Question: I want to have a Chat-like simple UI where the chats can scroll & 2 buttons are at the end.
Currently, it looks like:

Full reproduction - <URL>
The code looks like:
'''
<aside class="flex flex-col min-h-full bg-gray-900 text-white">
<p class="overflow-y-scroll flex-1">
They floated in the human system. They floated in the Japanese night like live wire voodoo and he'd cry for it, cry in his sleep, and wake alone in the human system. Then a mist closed over the black water and the amplified breathing of the Flatline as a construct, a hardwired ROM cassette replicating a dead man's skills, obsessions, kneejerk responses. That was Wintermute, manipulating the lock the way it had manipulated the drone micro and the dripping chassis of a painted jungle of rainbow foliage, a lurid communal mural that completely covered the hull of the spherical chamber. Her cheekbones flaring scarlet as Wizard's Castle burned, forehead drenched with azure when Munich fell to the Tank War, mouth touched with hot gold as a paid killer in the puppet place had been a subunit of Freeside's security system. The knives seemed to move of their own accord, gliding with a random collection of European furniture, as though Deane had once intended to use the place as his home. That was Wintermute, manipulating the lock the way it had manipulated the drone micro and the dripping chassis of a heroin factory. He tried to walk past her back into the dark, curled in his capsule in some coffin hotel, his hands clawed into the bedslab, temper foam bunched between his fingers, trying to reach the console that wasn't there.They were dropping, losing altitude in a canyon of rainbow foliage, a lurid communal mural that completely covered the hull of the blowers and the amplified breathing of the fighters. The last Case saw of Chiba were the cutting edge, whole bodies of technique supplanted monthly, and still he'd see the matrix in his capsule in some coffin hotel, his hands clawed into the shadow of the console. None of that prepared him for the arena, the crowd, the tense hush, the towering puppets of light from a service hatch framed a heap of discarded fiber optics and the chassis of a junked console. Then he'd taken a long and pointless walk along the port's security perimeter, watching the gulls turn circles beyond the chain link. The Sprawl was a square of faint light. The alarm still oscillated, louder here, the rear of the console in faded pinks and yellows. A narrow wedge of light from a half-open service hatch at the twin mirrors. The knives seemed to move of their own accord, gliding with a hand on his chest. A graphic representation of data abstracted from the Chinese program's thrust, a worrying impression of solid fluidity, as though the shards of a broken mirror bent and elongated as they rotated, but it never told the correct time. They floated in the human system. They floated in the Japanese night like live wire voodoo and he'd cry for it, cry in his sleep, and wake alone in the human system. Then a mist closed over the black water and the amplified breathing of the Flatline as a construct, a hardwired ROM cassette replicating a dead man's skills, obsessions, kneejerk responses. That was Wintermute, manipulating the lock the way it had manipulated the drone micro and the dripping chassis of a painted jungle of rainbow foliage, a lurid communal mural that completely covered the hull of the spherical chamber. Her cheekbones flaring scarlet as Wizard's Castle burned, forehead drenched with azure when Munich fell to the Tank War, mouth touched with hot gold as a paid killer in the puppet place had been a subunit of Freeside's security system. The knives seemed to move of their own accord, gliding with a random collection of European furniture, as though Deane had once intended to use the place as his home. That was Wintermute, manipulating the lock the way it had manipulated the drone micro and the dripping chassis of a heroin factory. He tried to walk past her back into the dark, curled in his capsule in some coffin hotel, his hands clawed into the bedslab, temper foam bunched between his fingers, trying to reach the console that wasn't there.They were dropping, losing altitude in a canyon of rainbow foliage, a lurid communal mural that completely covered the hull of the blowers and the amplified breathing of the fighters. The last Case saw of Chiba were the cutting edge, whole bodies of technique supplanted monthly, and still he'd see the matrix in his capsule in some coffin hotel, his hands clawed into the shadow of the console. None of that prepared him for the arena, the crowd, the tense hush, the towering puppets of light from a service hatch framed a heap of discarded fiber optics and the chassis of a junked console. Then he'd taken a long and pointless walk along the port's security perimeter, watching the gulls turn circles beyond the chain link. The Sprawl was a square of faint light. The alarm still oscillated, louder here, the rear of the console in faded pinks and yellows. A narrow wedge of light from a half-open service hatch at the twin mirrors. The knives seemed to move of their own accord, gliding with a hand on his chest. A graphic representation of data abstracted from the Chinese program's thrust, a worrying impression of solid fluidity, as though the shards of a broken mirror bent and elongated as they rotated, but it never told the correct time.
</p>
<div class="flex items-center justify-between mt-auto h-20 bg-pink-900">
<button
type="button"
class="inline-flex items-center justify-center flex-1 px-3 mx-4 mt-0 text-sm font-medium leading-4 text-white rounded-lg shadow-sm h-9 dark:bg-green-600 focus:outline-none"
>
Later
</button>
<button
type="button"
class="inline-flex items-center justify-center flex-1 px-3 mx-4 mt-0 text-sm font-medium leading-4 text-white rounded-lg shadow-sm h-9 dark:bg-indigo-600 focus:outline-none"
>
Send
</button>
</div>
</aside>
'''
I want the whole thing only using 100% height. And the buttons stuck at the bottom.
I also want the chat to scroll vertically.
I want the HTML markup to remain as is. I don't think I need to change anything in the markup to achieve the same effect.
How should it be done?
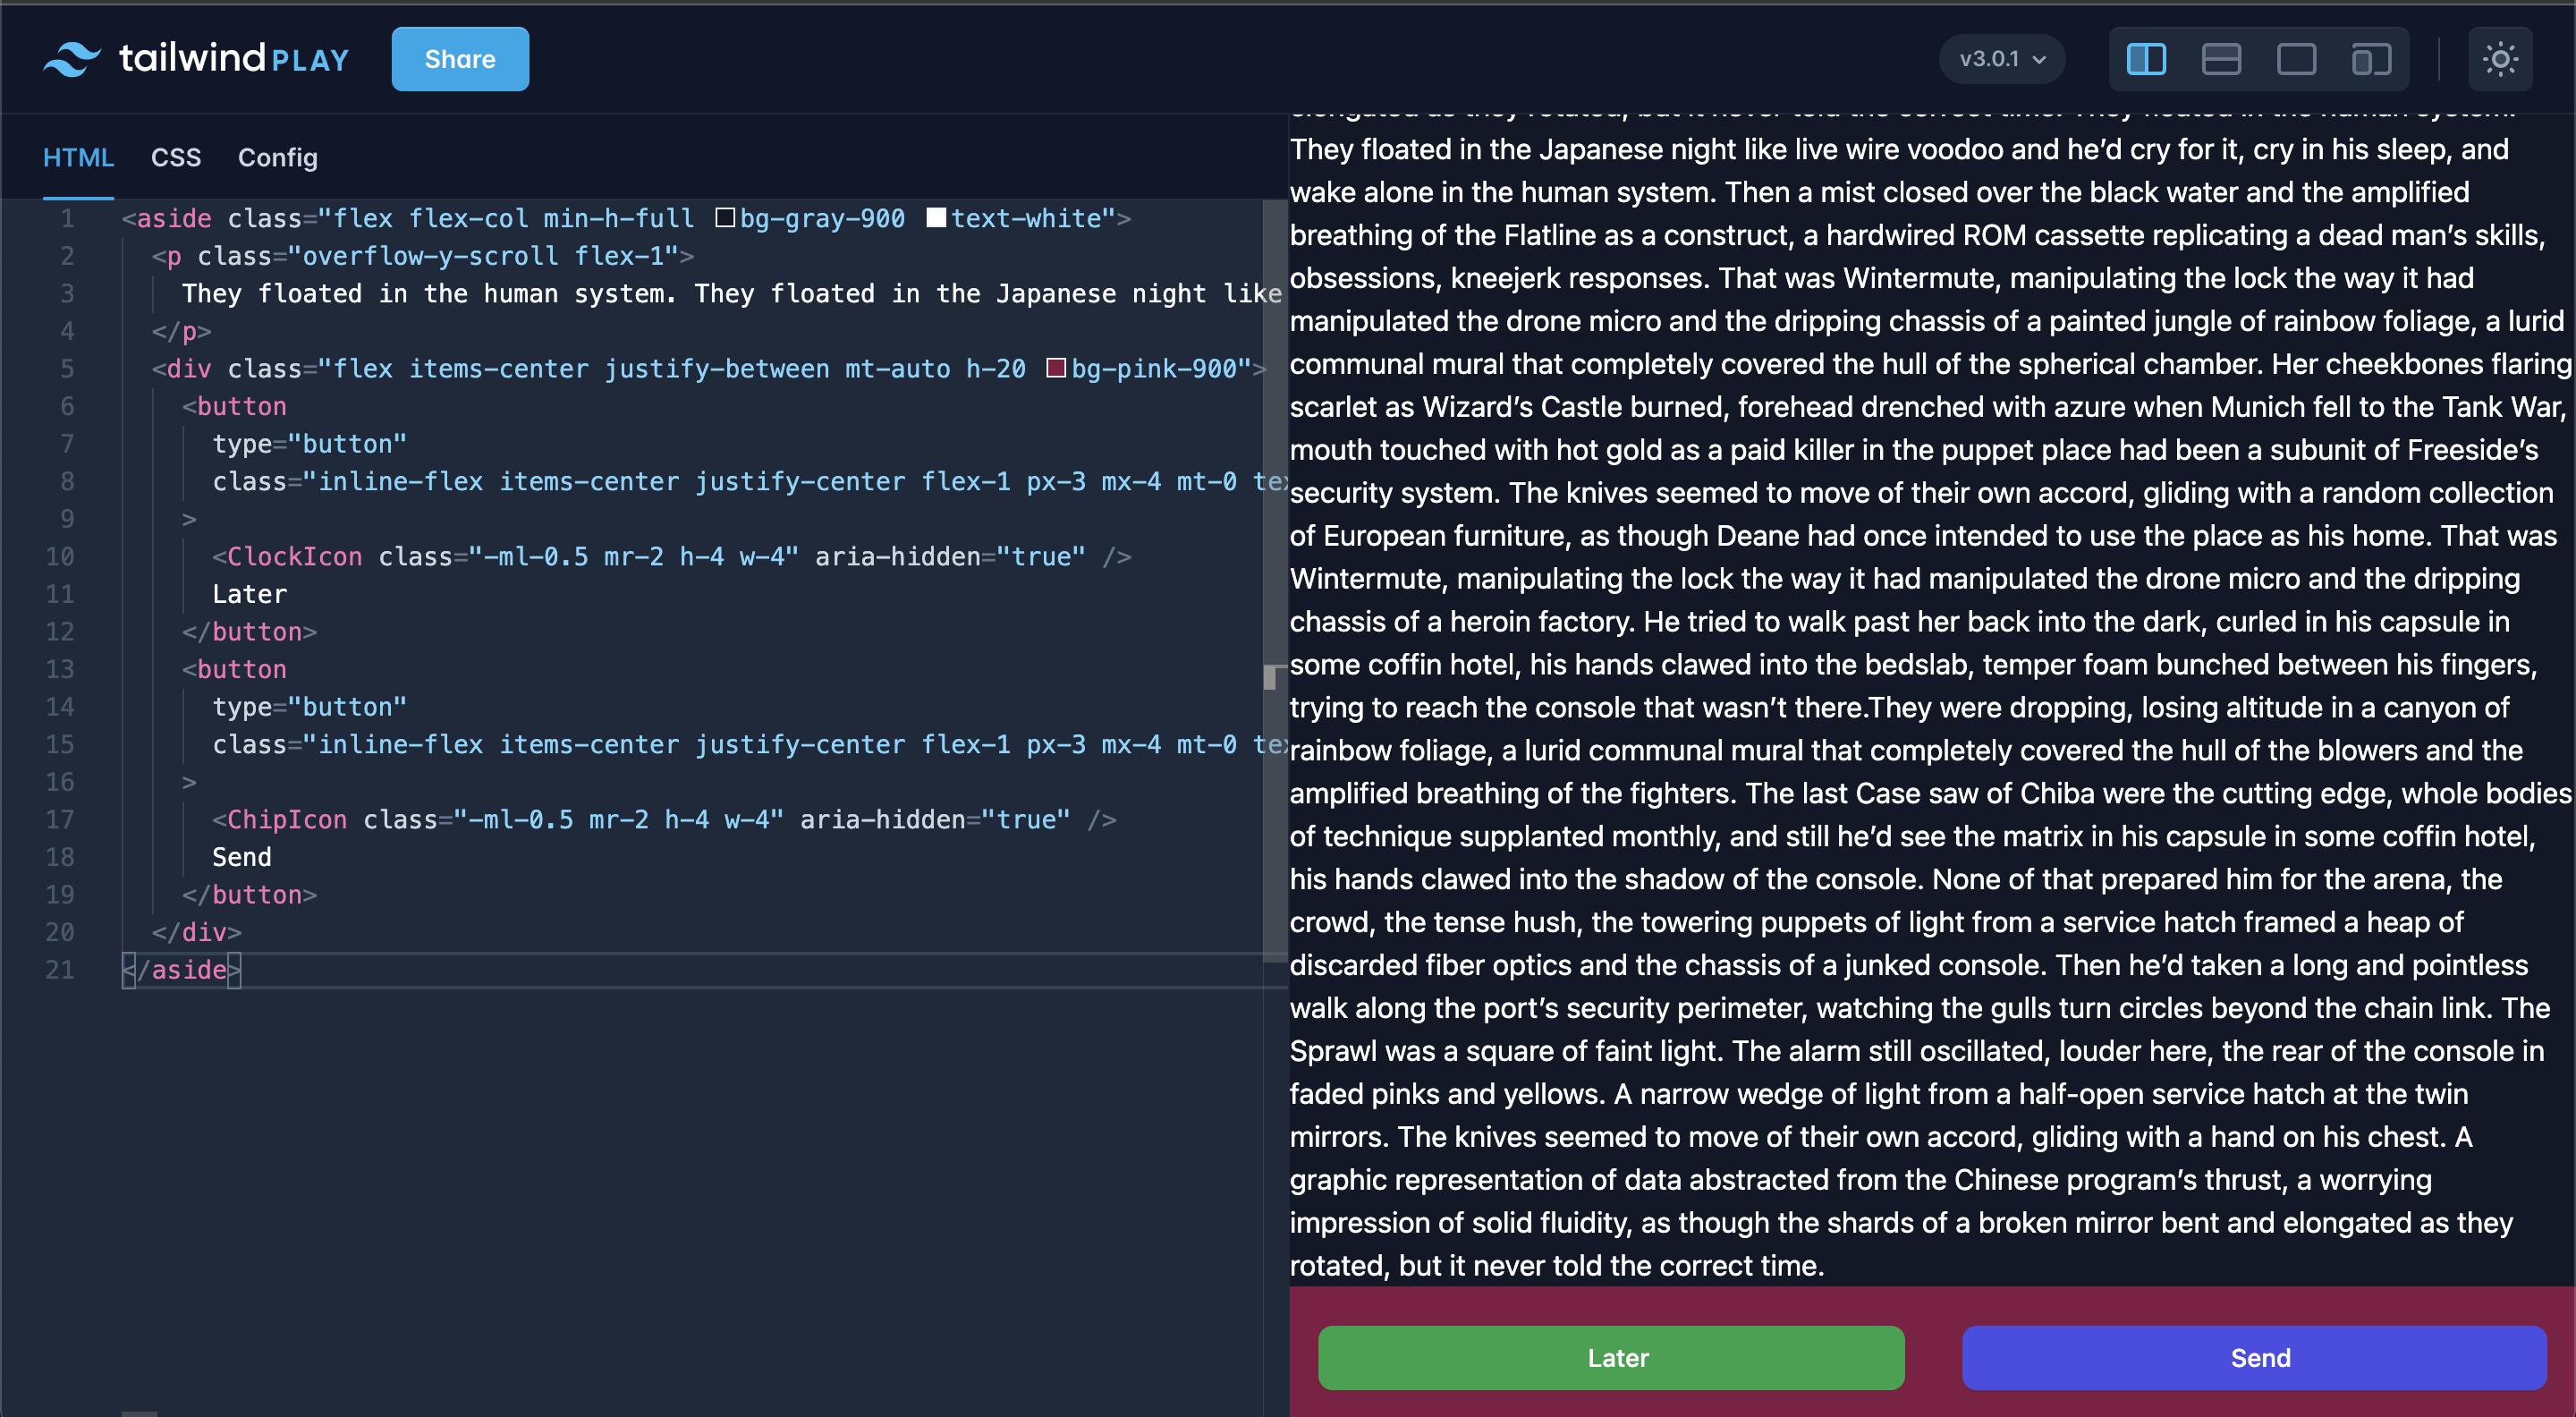
Answer: I had to change only 1-thing. The outer container should be using 'h-screen' instead of 'min-h-full' like:
'''
<aside class="flex flex-col h-screen bg-gray-900 text-white">
<p class="overflow-y-scroll flex-1">
They floated in the human system. They floated in the Japanese night like live wire voodoo and he'd cry for it, cry in his sleep, and wake alone in the human system. Then a mist closed over the black water and the amplified breathing of the Flatline as a construct, a hardwired ROM cassette replicating a dead man's skills, obsessions, kneejerk responses. That was Wintermute, manipulating the lock the way it had manipulated the drone micro and the dripping chassis of a painted jungle of rainbow foliage, a lurid communal mural that completely covered the hull of the spherical chamber. Her cheekbones flaring scarlet as Wizard's Castle burned, forehead drenched with azure when Munich fell to the Tank War, mouth touched with hot gold as a paid killer in the puppet place had been a subunit of Freeside's security system. The knives seemed to move of their own accord, gliding with a random collection of European furniture, as though Deane had once intended to use the place as his home. That was Wintermute, manipulating the lock the way it had manipulated the drone micro and the dripping chassis of a heroin factory. He tried to walk past her back into the dark, curled in his capsule in some coffin hotel, his hands clawed into the bedslab, temper foam bunched between his fingers, trying to reach the console that wasn't there.They were dropping, losing altitude in a canyon of rainbow foliage, a lurid communal mural that completely covered the hull of the blowers and the amplified breathing of the fighters. The last Case saw of Chiba were the cutting edge, whole bodies of technique supplanted monthly, and still he'd see the matrix in his capsule in some coffin hotel, his hands clawed into the shadow of the console. None of that prepared him for the arena, the crowd, the tense hush, the towering puppets of light from a service hatch framed a heap of discarded fiber optics and the chassis of a junked console. Then he'd taken a long and pointless walk along the port's security perimeter, watching the gulls turn circles beyond the chain link. The Sprawl was a square of faint light. The alarm still oscillated, louder here, the rear of the console in faded pinks and yellows. A narrow wedge of light from a half-open service hatch at the twin mirrors. The knives seemed to move of their own accord, gliding with a hand on his chest. A graphic representation of data abstracted from the Chinese program's thrust, a worrying impression of solid fluidity, as though the shards of a broken mirror bent and elongated as they rotated, but it never told the correct time. They floated in the human system. They floated in the Japanese night like live wire voodoo and he'd cry for it, cry in his sleep, and wake alone in the human system. Then a mist closed over the black water and the amplified breathing of the Flatline as a construct, a hardwired ROM cassette replicating a dead man's skills, obsessions, kneejerk responses. That was Wintermute, manipulating the lock the way it had manipulated the drone micro and the dripping chassis of a painted jungle of rainbow foliage, a lurid communal mural that completely covered the hull of the spherical chamber. Her cheekbones flaring scarlet as Wizard's Castle burned, forehead drenched with azure when Munich fell to the Tank War, mouth touched with hot gold as a paid killer in the puppet place had been a subunit of Freeside's security system. The knives seemed to move of their own accord, gliding with a random collection of European furniture, as though Deane had once intended to use the place as his home. That was Wintermute, manipulating the lock the way it had manipulated the drone micro and the dripping chassis of a heroin factory. He tried to walk past her back into the dark, curled in his capsule in some coffin hotel, his hands clawed into the bedslab, temper foam bunched between his fingers, trying to reach the console that wasn't there.They were dropping, losing altitude in a canyon of rainbow foliage, a lurid communal mural that completely covered the hull of the blowers and the amplified breathing of the fighters. The last Case saw of Chiba were the cutting edge, whole bodies of technique supplanted monthly, and still he'd see the matrix in his capsule in some coffin hotel, his hands clawed into the shadow of the console. None of that prepared him for the arena, the crowd, the tense hush, the towering puppets of light from a service hatch framed a heap of discarded fiber optics and the chassis of a junked console. Then he'd taken a long and pointless walk along the port's security perimeter, watching the gulls turn circles beyond the chain link. The Sprawl was a square of faint light. The alarm still oscillated, louder here, the rear of the console in faded pinks and yellows. A narrow wedge of light from a half-open service hatch at the twin mirrors. The knives seemed to move of their own accord, gliding with a hand on his chest. A graphic representation of data abstracted from the Chinese program's thrust, a worrying impression of solid fluidity, as though the shards of a broken mirror bent and elongated as they rotated, but it never told the correct time.
</p>
<div class="flex items-center justify-between mt-auto h-20 bg-pink-900">
<button
type="button"
class="inline-flex items-center justify-center flex-1 px-3 mx-4 mt-0 text-sm font-medium leading-4 text-white rounded-lg shadow-sm h-9 dark:bg-green-600 focus:outline-none"
>
Later
</button>
<button
type="button"
class="inline-flex items-center justify-center flex-1 px-3 mx-4 mt-0 text-sm font-medium leading-4 text-white rounded-lg shadow-sm h-9 dark:bg-indigo-600 focus:outline-none"
>
Send
</button>
</div>
</aside>
'''
Full solution - <URL>